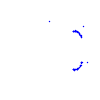
Particle: kaon